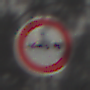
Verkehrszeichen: VerbotPersonenkraftwagenMitAnhaenger
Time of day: Midday
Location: Outdoor (Suburban)
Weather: Clear
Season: NotSpecified
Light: Natural